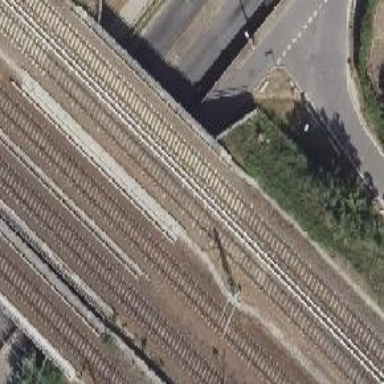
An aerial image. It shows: Bridge for light rail electrified at the bottom.